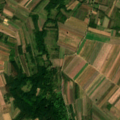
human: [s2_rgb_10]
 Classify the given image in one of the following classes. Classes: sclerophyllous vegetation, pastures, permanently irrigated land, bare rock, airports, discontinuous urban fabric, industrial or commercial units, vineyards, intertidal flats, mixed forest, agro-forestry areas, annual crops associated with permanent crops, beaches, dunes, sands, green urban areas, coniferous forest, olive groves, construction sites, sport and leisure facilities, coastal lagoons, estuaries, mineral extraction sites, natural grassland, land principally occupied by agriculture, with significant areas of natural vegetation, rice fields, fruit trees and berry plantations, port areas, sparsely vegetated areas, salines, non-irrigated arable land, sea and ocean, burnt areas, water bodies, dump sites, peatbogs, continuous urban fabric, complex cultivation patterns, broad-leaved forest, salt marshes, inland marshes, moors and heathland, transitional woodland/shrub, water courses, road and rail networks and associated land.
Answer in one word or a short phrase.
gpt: non-irrigated arable land, complex cultivation patterns, land principally occupied by agriculture, with significant areas of natural vegetation, broad-leaved forest